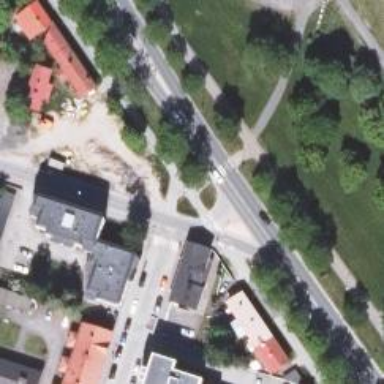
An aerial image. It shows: Cycleway.